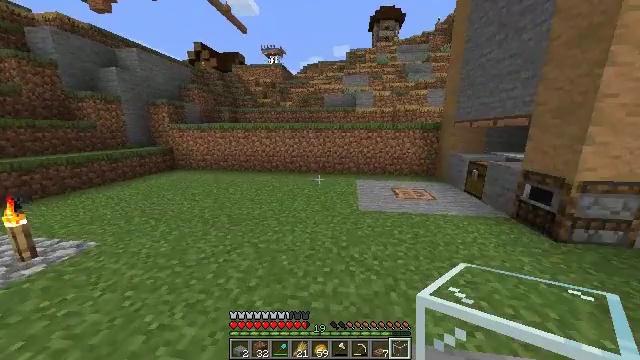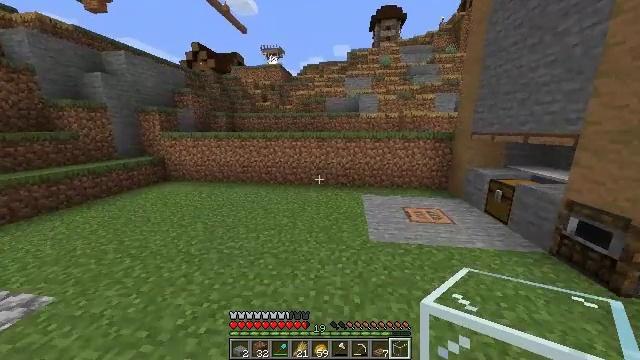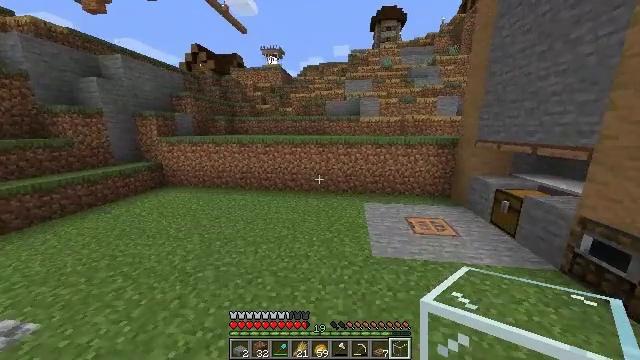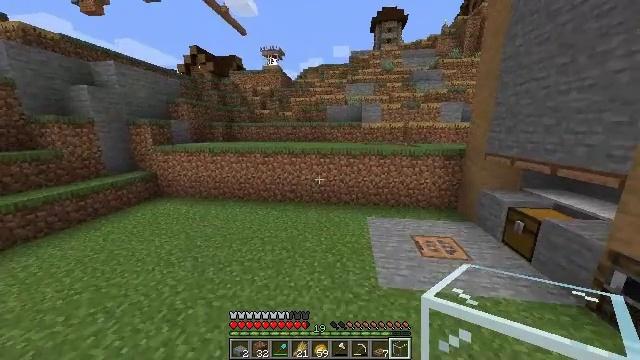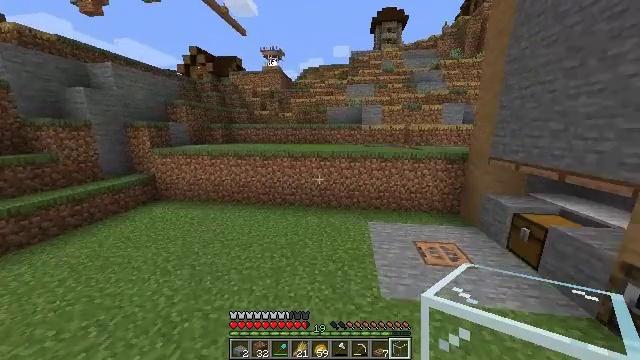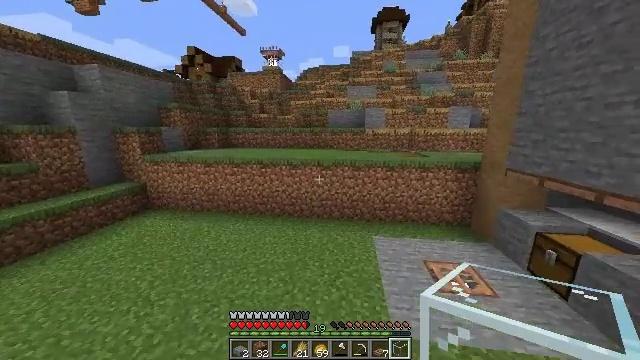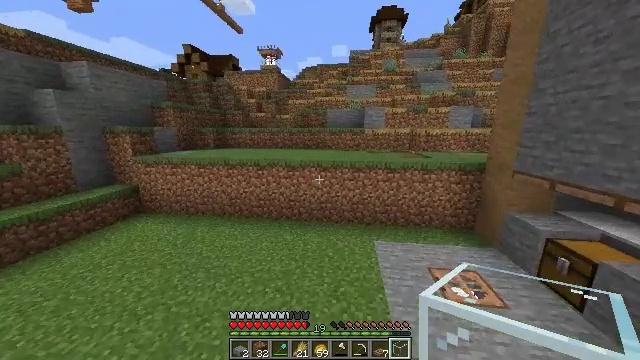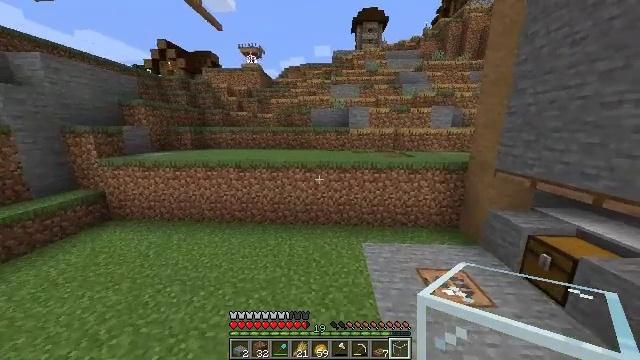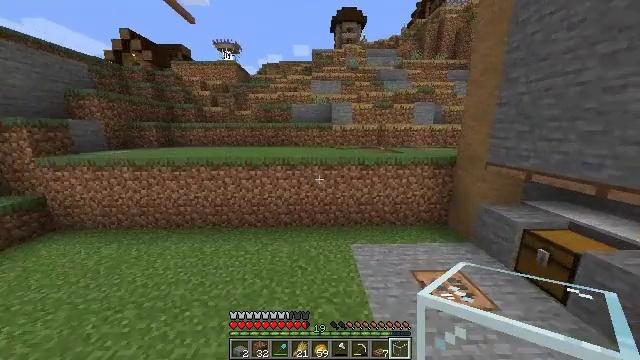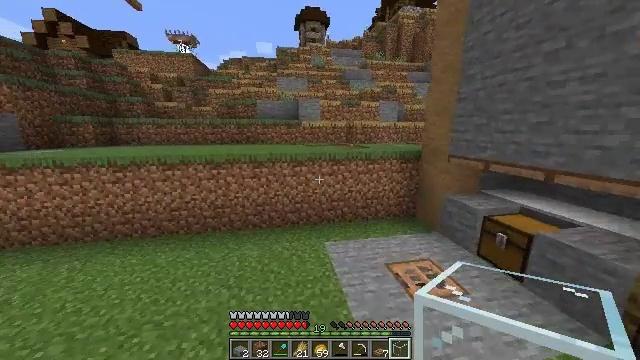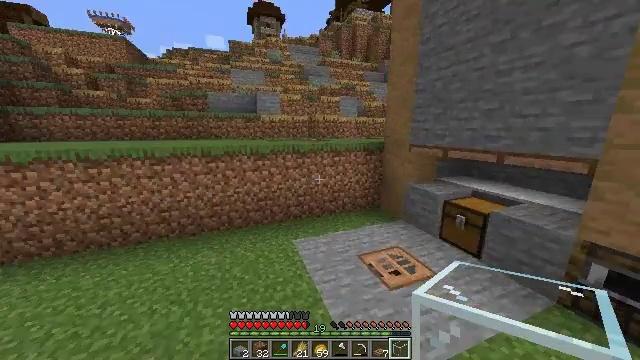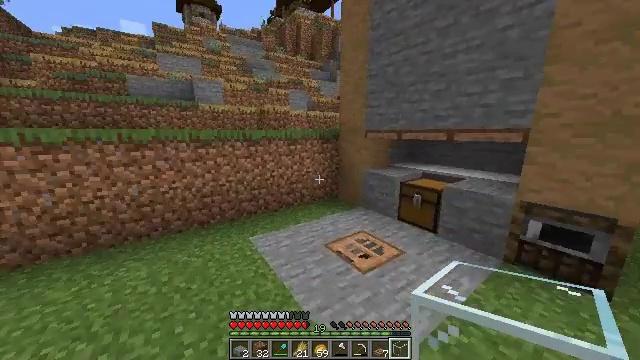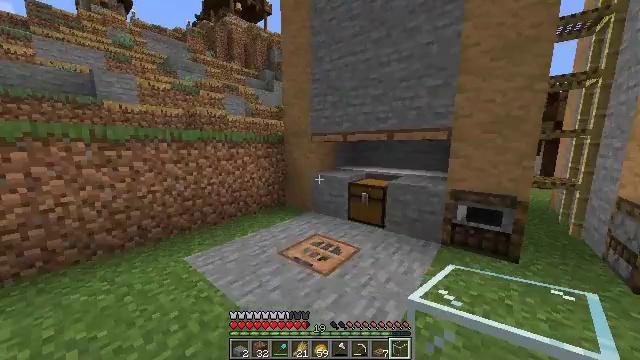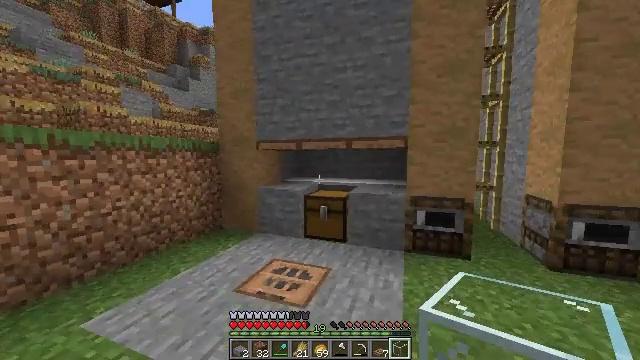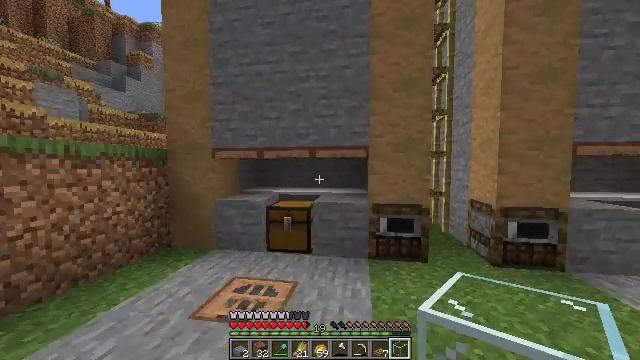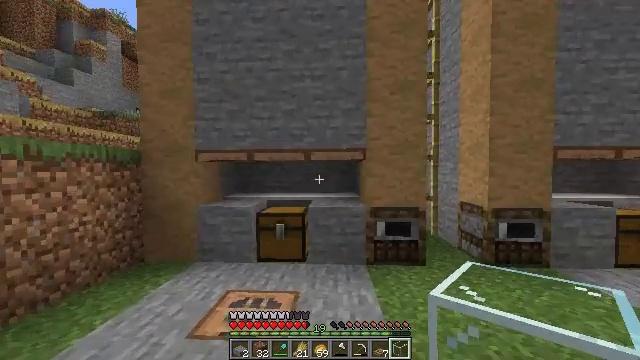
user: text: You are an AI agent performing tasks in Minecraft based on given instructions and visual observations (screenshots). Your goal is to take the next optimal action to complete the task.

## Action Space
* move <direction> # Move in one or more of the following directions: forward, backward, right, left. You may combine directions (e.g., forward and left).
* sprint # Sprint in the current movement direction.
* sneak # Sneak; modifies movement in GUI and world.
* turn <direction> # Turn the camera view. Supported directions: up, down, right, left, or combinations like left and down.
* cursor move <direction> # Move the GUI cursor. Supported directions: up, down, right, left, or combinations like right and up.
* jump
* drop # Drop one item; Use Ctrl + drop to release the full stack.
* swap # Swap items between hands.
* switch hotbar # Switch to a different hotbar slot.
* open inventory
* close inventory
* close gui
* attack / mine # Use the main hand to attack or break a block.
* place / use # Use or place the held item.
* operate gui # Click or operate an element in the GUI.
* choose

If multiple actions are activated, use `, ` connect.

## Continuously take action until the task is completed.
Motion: motion action
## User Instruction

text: Make a jungle sign with jungle wood planks.
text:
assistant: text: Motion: move forward, sprint, jump
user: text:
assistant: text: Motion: move forward, sprint, jump
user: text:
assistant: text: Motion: move forward, sprint, jump
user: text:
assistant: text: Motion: move forward, jump
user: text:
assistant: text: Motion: move forward, jump
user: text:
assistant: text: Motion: move forward, jump
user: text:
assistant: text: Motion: move forward, turn right, jump
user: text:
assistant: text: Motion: move forward, turn right, jump
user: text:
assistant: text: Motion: move forward, turn right, jump
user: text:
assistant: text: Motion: move forward and move left, turn right, jump
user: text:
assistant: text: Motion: move forward and move left, turn right
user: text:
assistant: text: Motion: move left, turn right and up
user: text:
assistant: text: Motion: move left, turn right and up
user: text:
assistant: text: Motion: move left, turn right and up
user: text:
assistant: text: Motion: move left, turn right and up
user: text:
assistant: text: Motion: move back and move left, turn right and up
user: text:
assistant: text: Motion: move back and move left, turn right and up
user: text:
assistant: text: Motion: move back, turn right and up
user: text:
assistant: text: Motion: move back, turn right and up
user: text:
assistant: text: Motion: move back, turn right and up
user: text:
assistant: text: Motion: move back, turn right and up
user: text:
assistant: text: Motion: move back, turn left and up
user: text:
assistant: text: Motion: move back, turn left and up
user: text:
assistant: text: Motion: move back and move right, turn left and up
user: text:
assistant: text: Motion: move back and move right, turn left and up
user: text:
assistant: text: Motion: move back and move right
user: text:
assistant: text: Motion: move back and move right
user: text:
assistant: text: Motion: move back and move right
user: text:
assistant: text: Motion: move back and move right
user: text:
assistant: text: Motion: move back and move right, turn left